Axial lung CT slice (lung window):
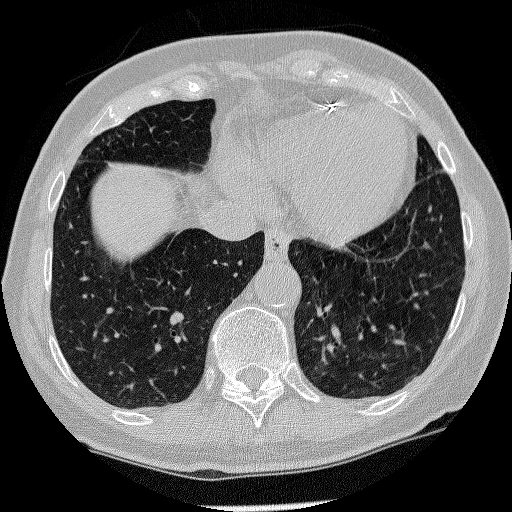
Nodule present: no